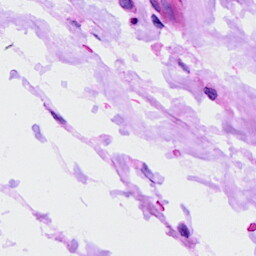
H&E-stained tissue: Ovarian